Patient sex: M
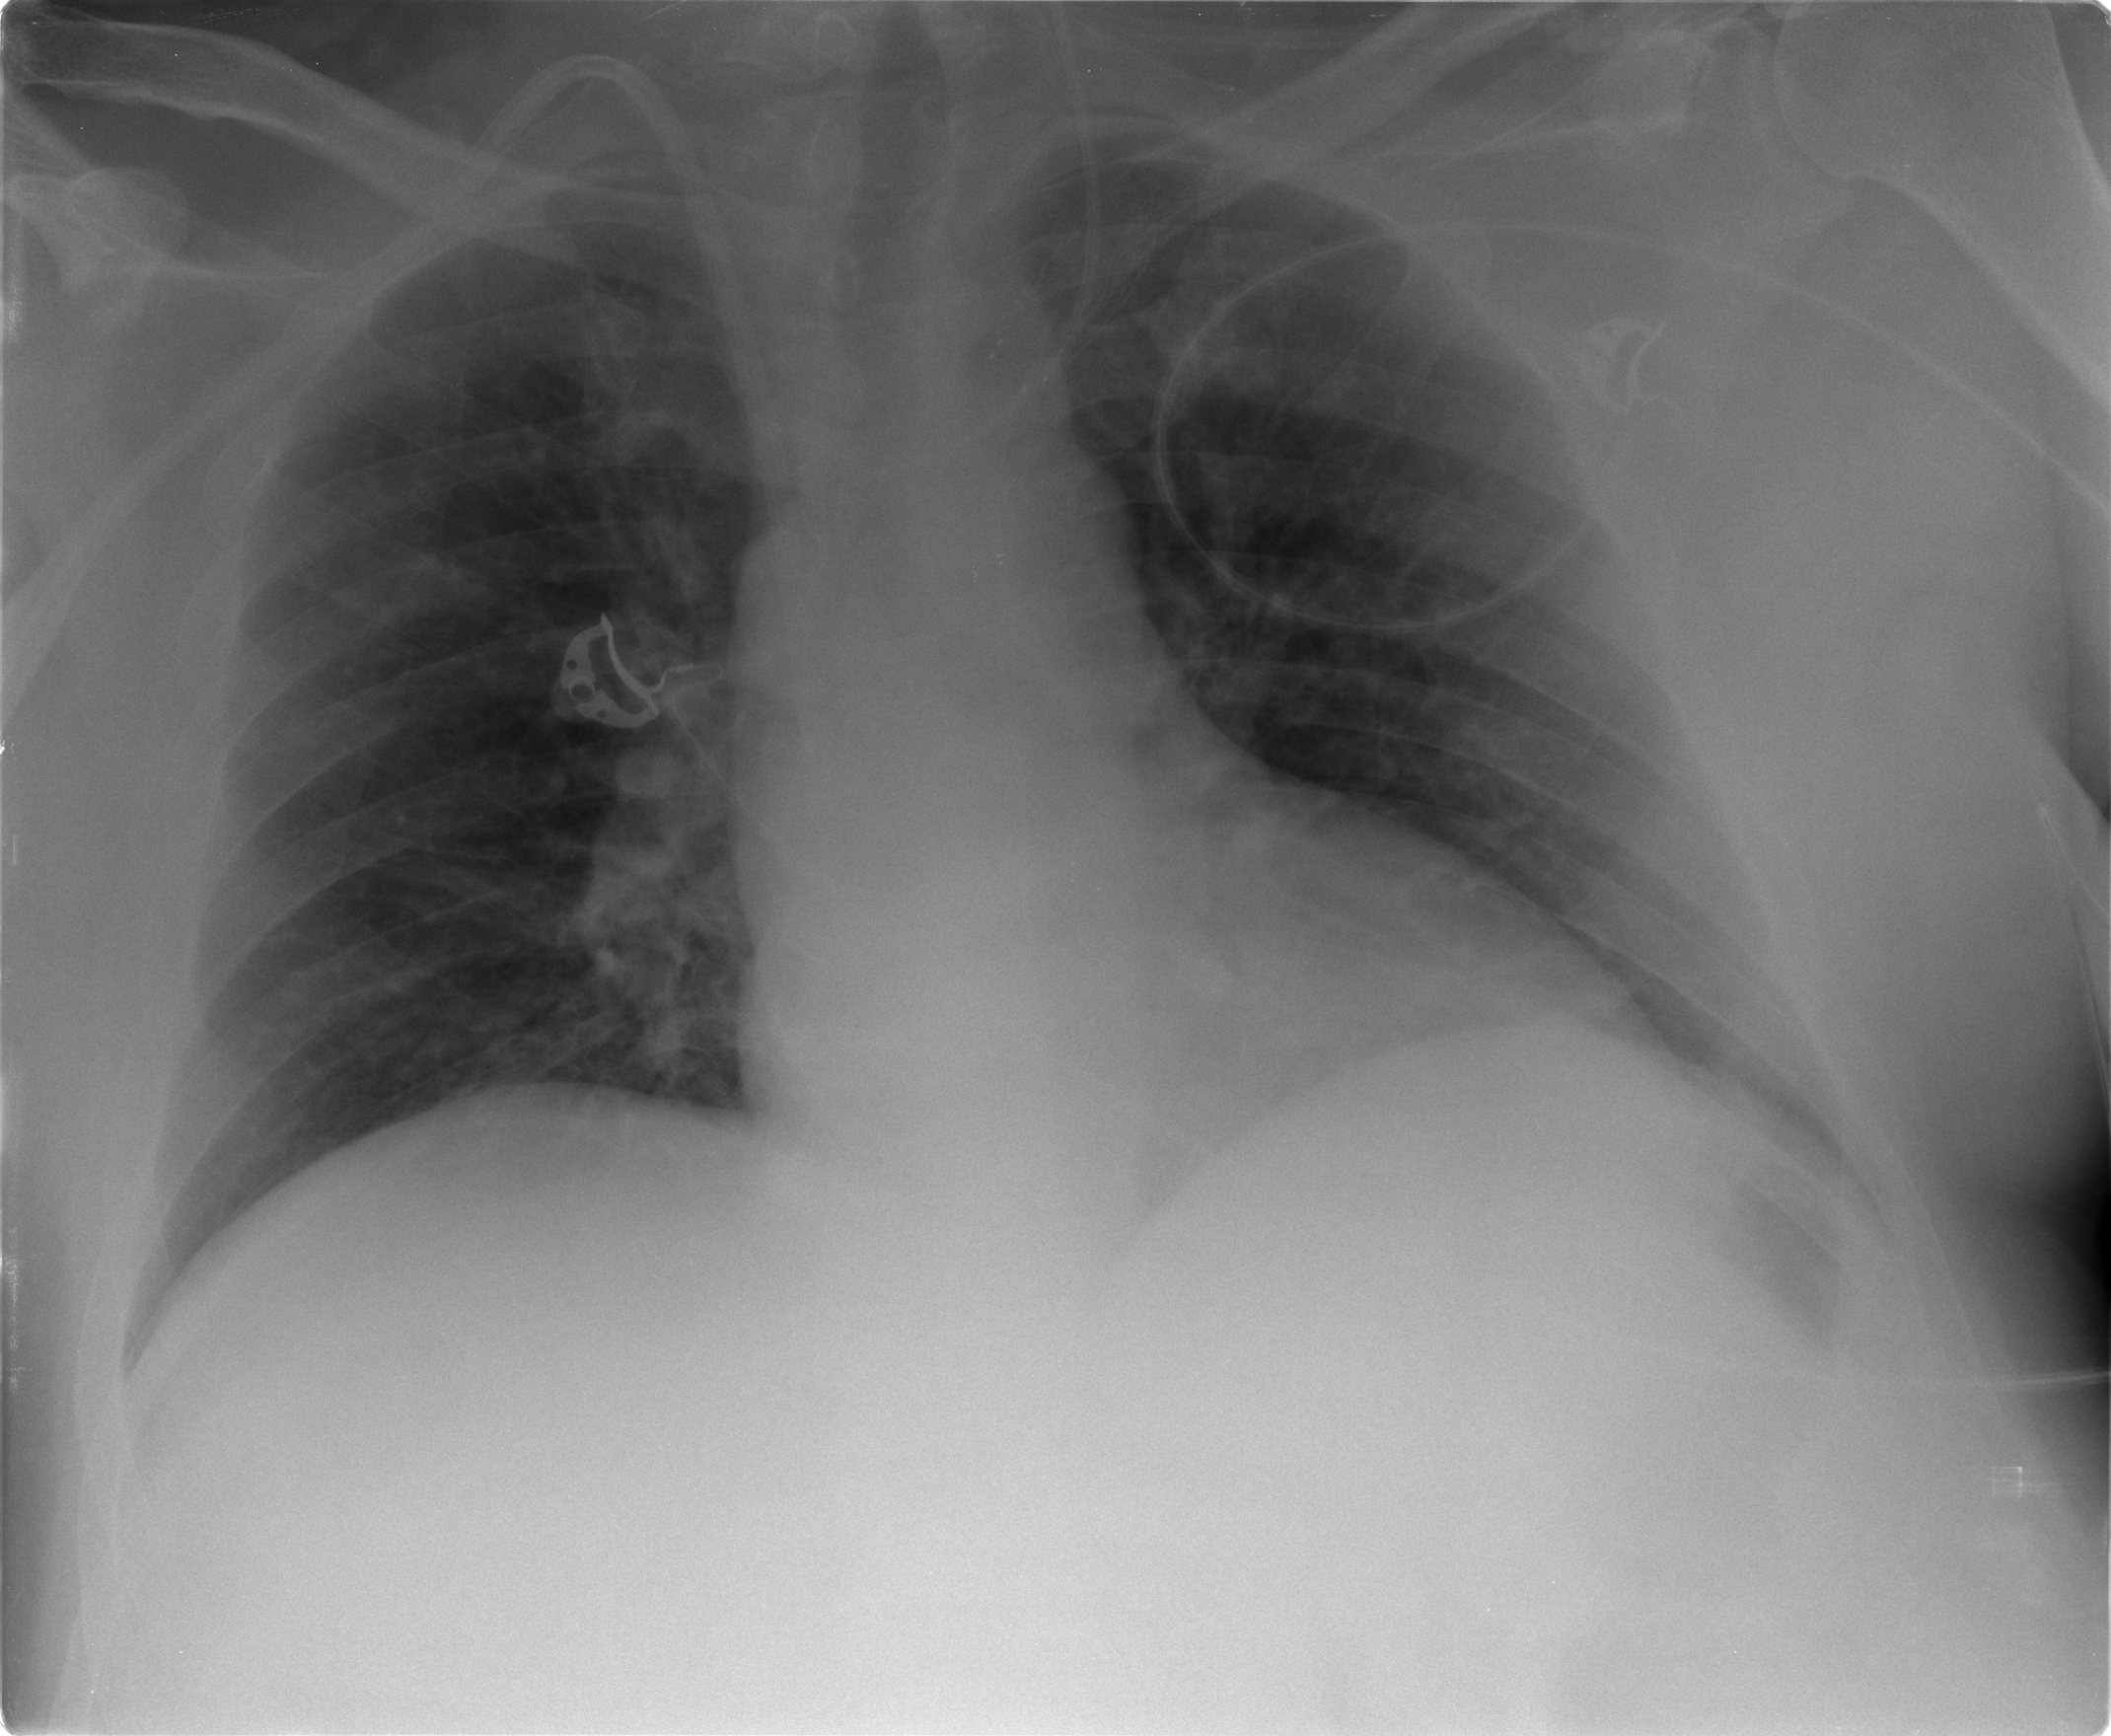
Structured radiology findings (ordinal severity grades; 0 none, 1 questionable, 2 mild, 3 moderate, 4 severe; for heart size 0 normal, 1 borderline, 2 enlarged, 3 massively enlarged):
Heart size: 0
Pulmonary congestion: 2
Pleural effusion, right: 0
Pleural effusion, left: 0
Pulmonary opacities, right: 0
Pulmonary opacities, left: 0
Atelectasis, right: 0
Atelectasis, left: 0